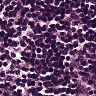
Metastatic tissue present: no